Aerial crown-view tile of a tropical tree (Barro Colorado Island, Panama), acquired 20240918:
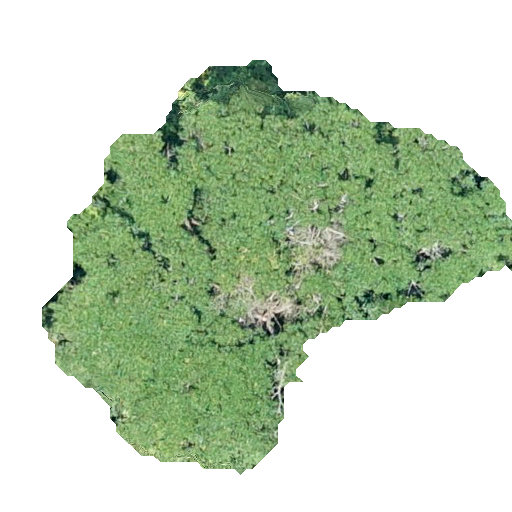
Species: Hura crepitans
GBIF accepted scientific name: Hura crepitans
Crown area: 175.715 m²